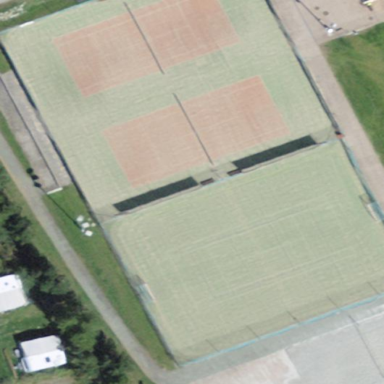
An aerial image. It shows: Tartan soccer pitch for leisure sports activities.